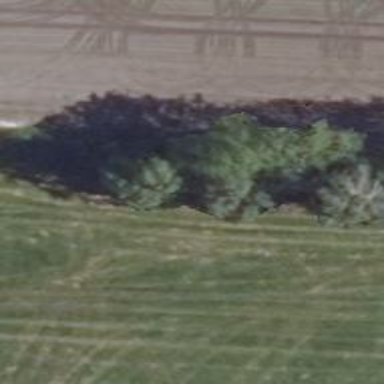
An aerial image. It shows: Row of trees in natural setting.